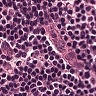
Metastatic tissue present: no